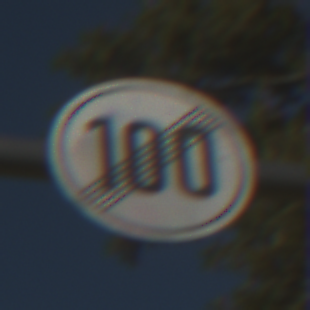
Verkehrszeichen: EndeGeschwindigkeit100
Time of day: MorningAfternoon
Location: Outdoor (Nature)
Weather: PartlyCloudy
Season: NotSpecified
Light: Natural